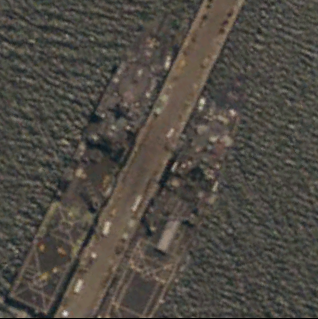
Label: combat